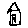
Label: house